Question: I think a picture will serve me best:

Any Ideas? My web app works just fine. I don't really use the web site administration tool, I just taught I'd play with it and discovered that the security tab doesn't work and I can't figure out why. I'm using my own membership and role provider which do make use of Structuremap. It's like the Web Site Administration Tool doesn't know about the Structuremap.dll. I'm just not sure how to fix that.
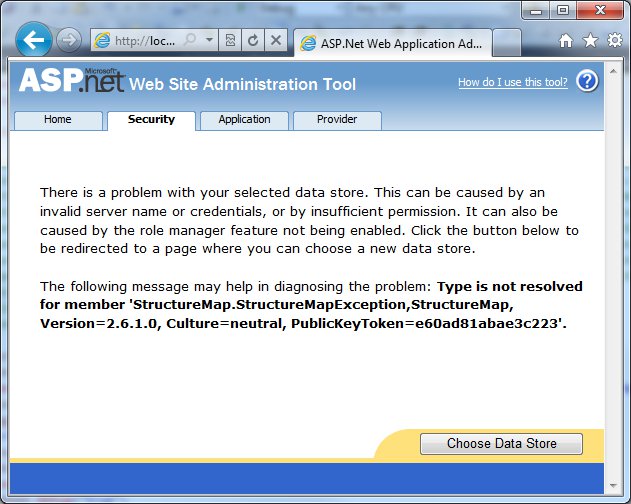
Answer: Should anyone else run across this problem...
While I'm still not sure why the StructureMapException type couldn't be resolved, the more important part is the fact that an exception is thrown in the first place. I realized that the RoleProvider is loaded when the AppDomain first initializes and not necessarily at a particular point within the scope of your Global.asax file. The exception was the result of StructureMap not being properly initialized when the RoleProvider tried to get an instance of a class I thought was registered but wasn't.
Given that there are other issues with maintaining synchronization between the ObjectFactory in the providers and ObjectFactory through the page life-cycle I ended up deciding to take the dependency injection out of the Role and Membership providers and treating them as entirely independent objects. Doing this resolved the exception which allowed me to move on.